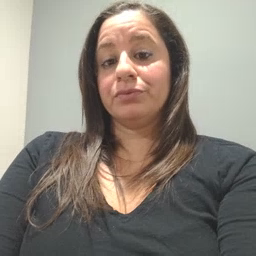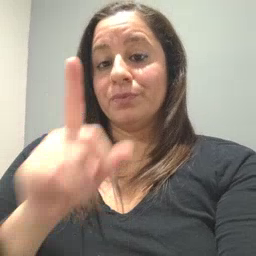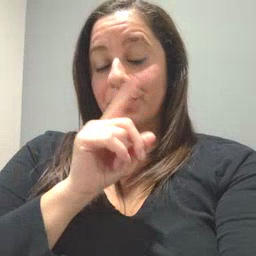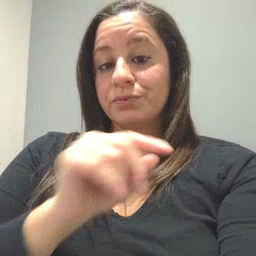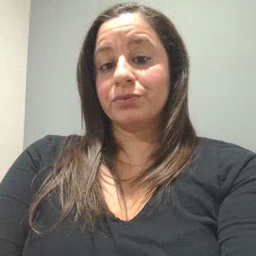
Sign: mouse